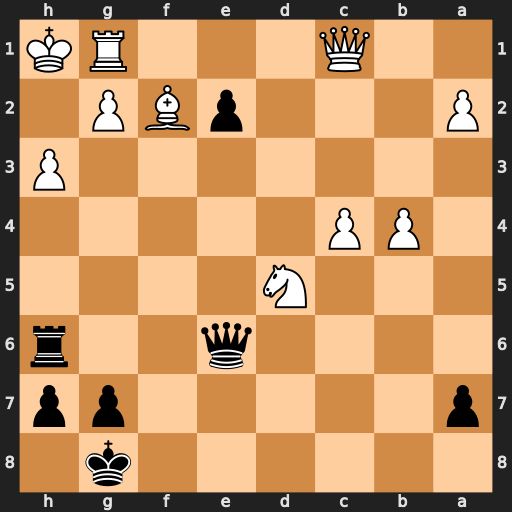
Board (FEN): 6k1/p5pp/4q2r/3N4/1PP5/7P/P3pBP1/2Q3RK
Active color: b
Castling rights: -
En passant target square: -
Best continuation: Rxh3+ gxh3 Qxh3#